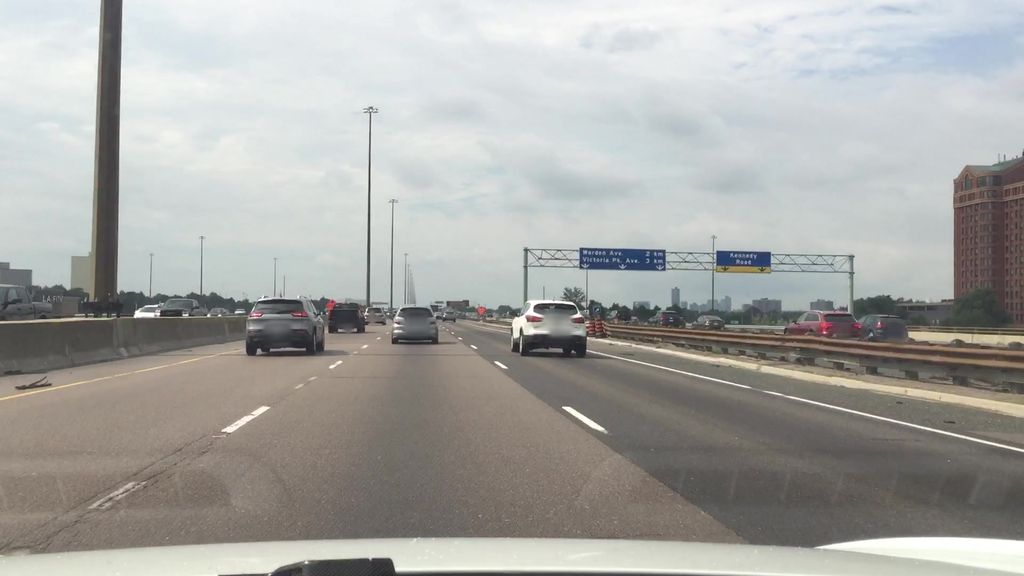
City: toronto